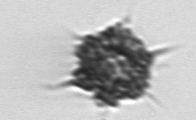
Label: Dictyocha